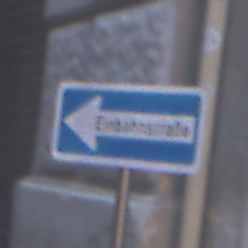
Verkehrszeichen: EinbahnstrasseLinksweisend
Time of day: MorningAfternoon
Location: Outdoor (Urban)
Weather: PartlyCloudy
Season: NotSpecified
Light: Natural